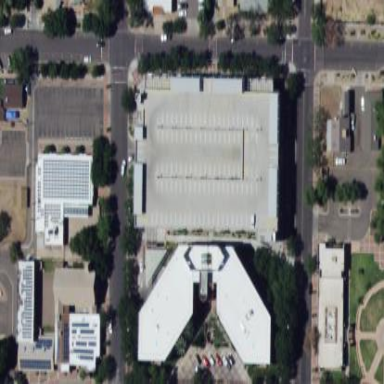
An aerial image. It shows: Multi-storey parking building.